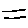
Label: line